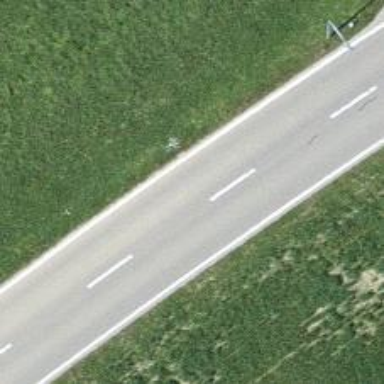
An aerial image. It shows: Secondary road.